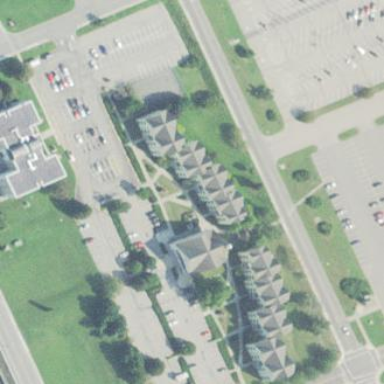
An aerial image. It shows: Dormitory building.